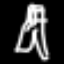
Label: The Eiffel Tower